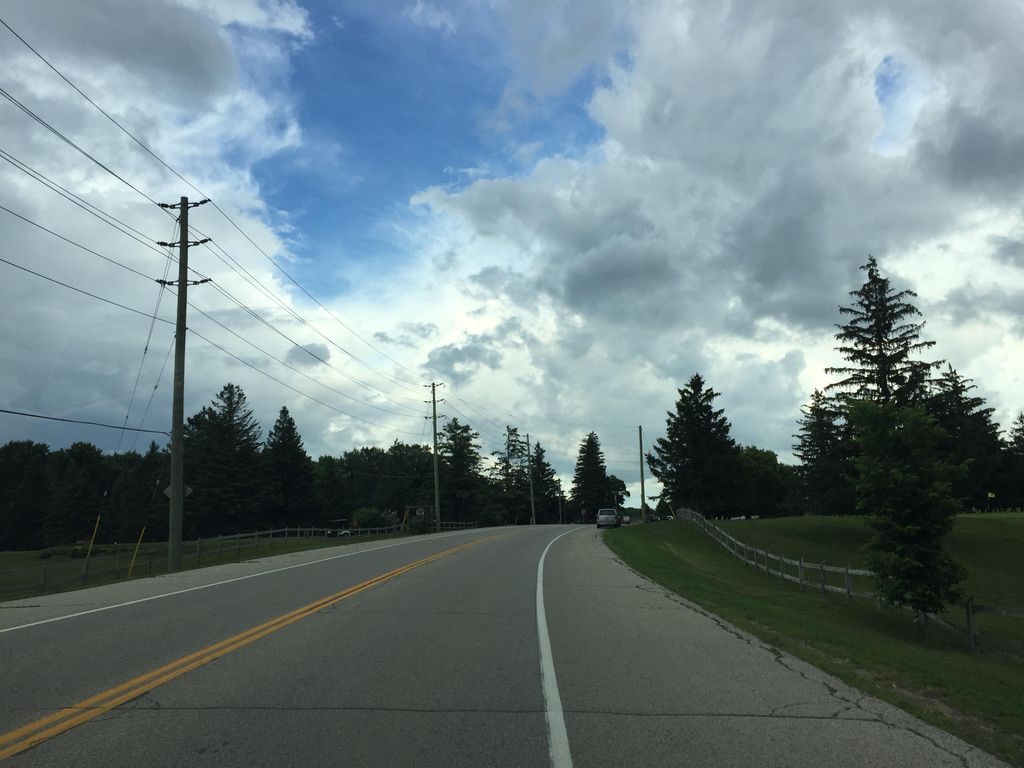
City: kitchener-waterloo